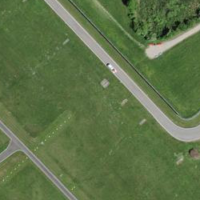
EUNIS habitat code: 57
Species observed at this site:
Tettigonia viridissima